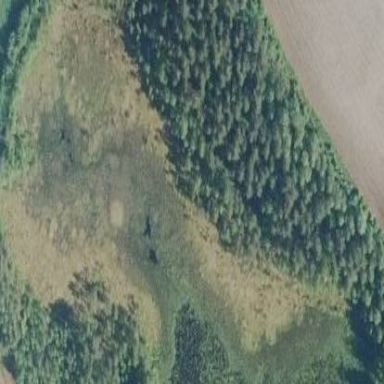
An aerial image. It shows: Bog wetland.